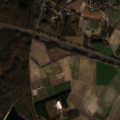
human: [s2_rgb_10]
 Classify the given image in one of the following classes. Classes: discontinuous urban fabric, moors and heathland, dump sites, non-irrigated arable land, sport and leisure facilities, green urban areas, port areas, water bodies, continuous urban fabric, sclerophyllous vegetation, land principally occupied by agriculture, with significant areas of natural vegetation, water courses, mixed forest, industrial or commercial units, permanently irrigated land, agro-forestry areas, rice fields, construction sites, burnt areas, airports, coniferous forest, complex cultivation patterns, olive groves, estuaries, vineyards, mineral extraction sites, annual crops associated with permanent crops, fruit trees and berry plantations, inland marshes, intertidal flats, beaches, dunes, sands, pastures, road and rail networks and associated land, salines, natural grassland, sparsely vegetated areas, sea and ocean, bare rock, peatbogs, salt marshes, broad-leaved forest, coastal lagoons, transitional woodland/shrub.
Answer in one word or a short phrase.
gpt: discontinuous urban fabric, road and rail networks and associated land, non-irrigated arable land, complex cultivation patterns, broad-leaved forest, water bodies